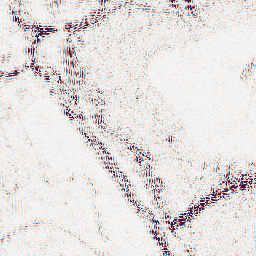
Category: wavelet
Decomposition family: wavelet_reverse_biorthogonal
Decomposition parameters: wavelet: rbio5.5
level: 2
Upsampling method: sinc_blackman
Upsampling parameters: scale: 4
kernel_size: 16
Upsampling scale: 4